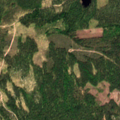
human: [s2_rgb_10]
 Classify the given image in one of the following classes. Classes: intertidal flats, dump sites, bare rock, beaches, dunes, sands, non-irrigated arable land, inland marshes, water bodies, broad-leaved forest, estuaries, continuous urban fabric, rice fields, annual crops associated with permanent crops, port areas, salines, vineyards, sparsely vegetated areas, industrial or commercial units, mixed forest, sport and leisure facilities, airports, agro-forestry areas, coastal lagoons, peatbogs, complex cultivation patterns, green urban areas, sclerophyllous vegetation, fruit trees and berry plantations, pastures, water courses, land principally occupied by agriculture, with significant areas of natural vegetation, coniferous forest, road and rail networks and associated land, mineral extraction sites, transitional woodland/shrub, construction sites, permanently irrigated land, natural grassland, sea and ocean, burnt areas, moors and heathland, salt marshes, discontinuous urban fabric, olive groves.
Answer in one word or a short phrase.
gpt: coniferous forest, transitional woodland/shrub